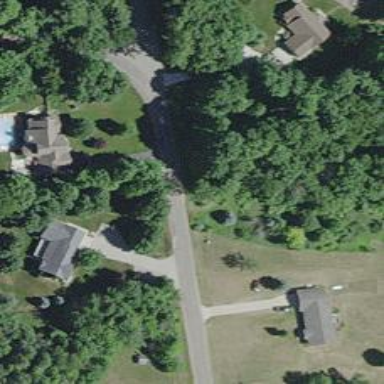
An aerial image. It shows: Residential road.